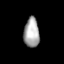
Tissue: lung
Cell type: Endothelial cells
Senescence score: 0.5398
Nuclear area (px): 446
Mean DAPI intensity: 168.471